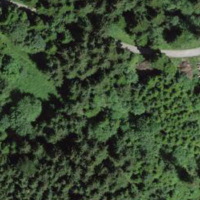
EUNIS habitat code: 43
Species observed at this site:
Campanula trachelium